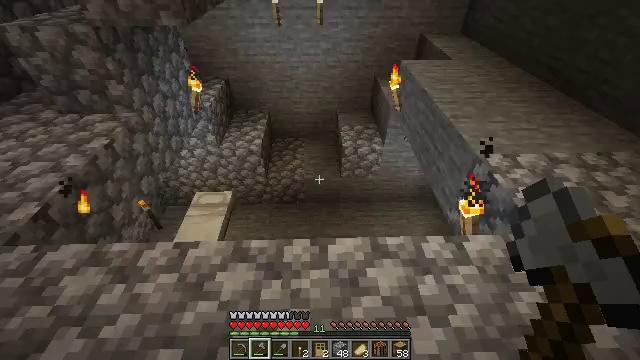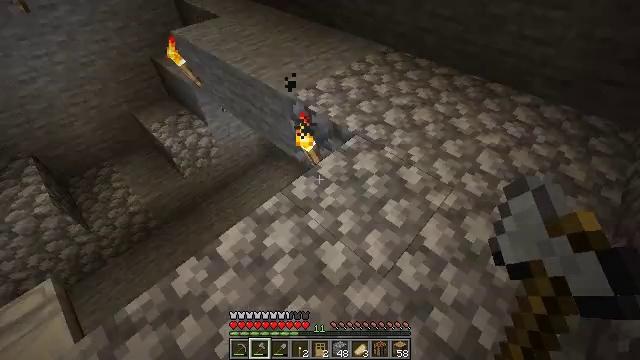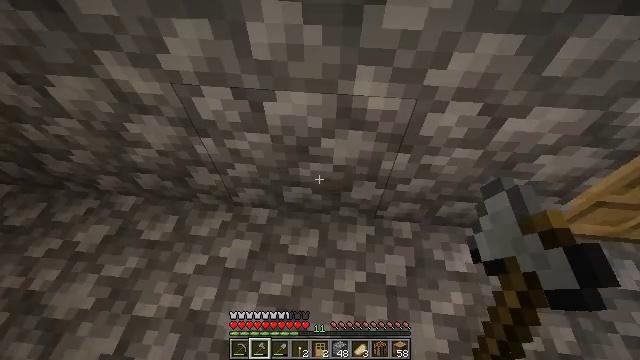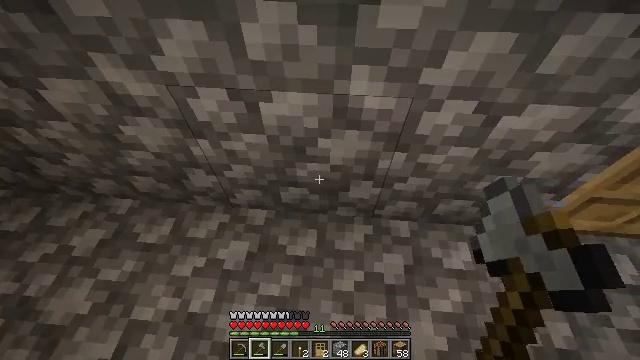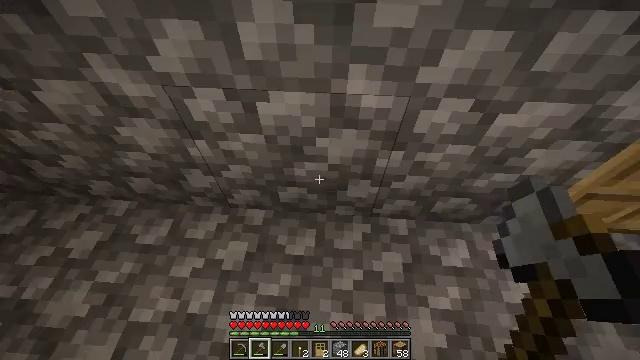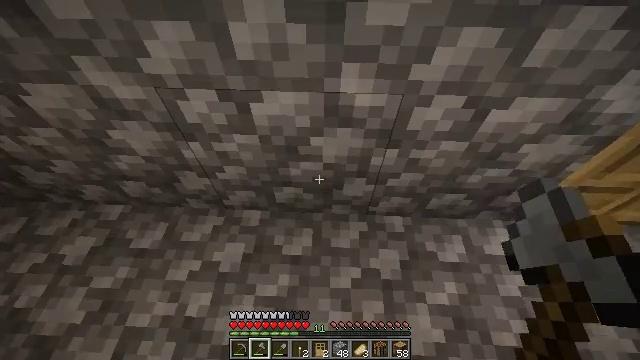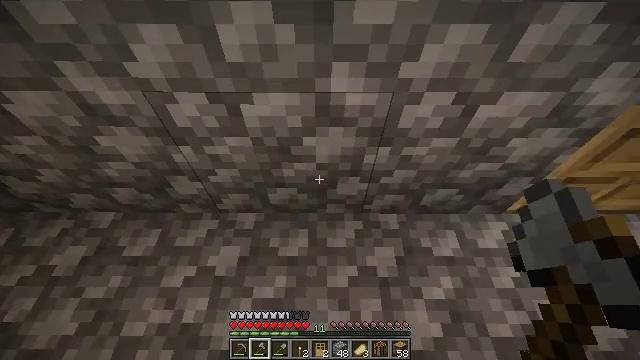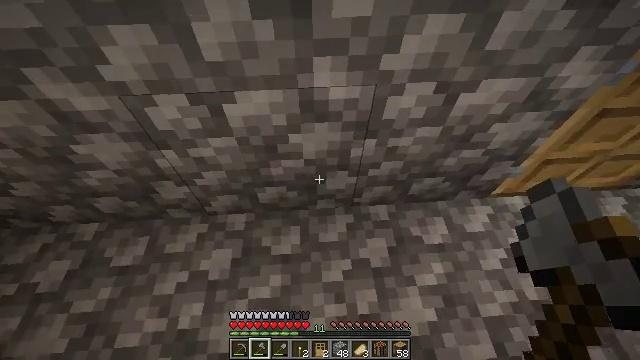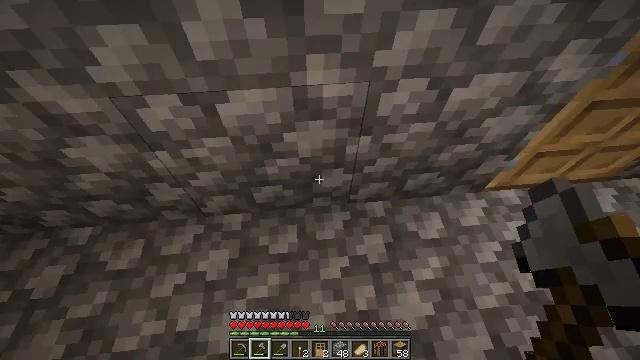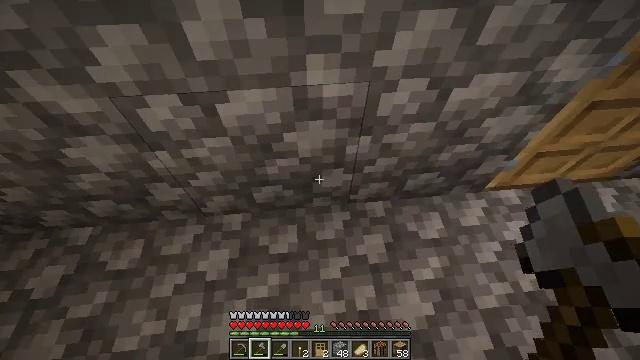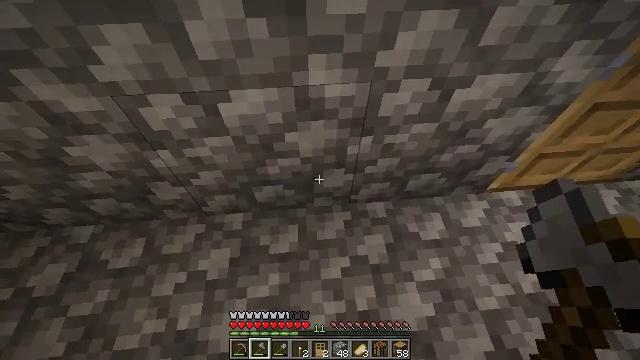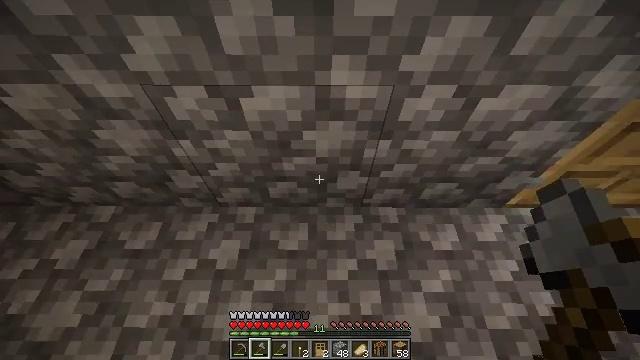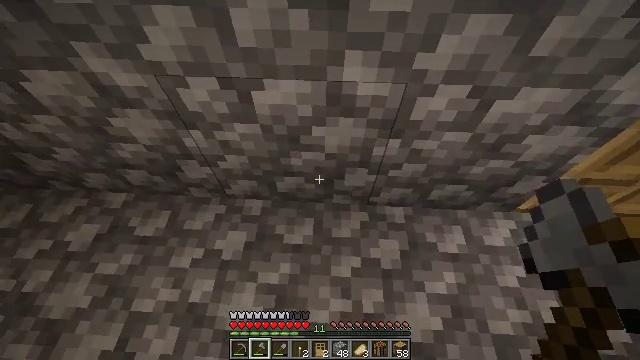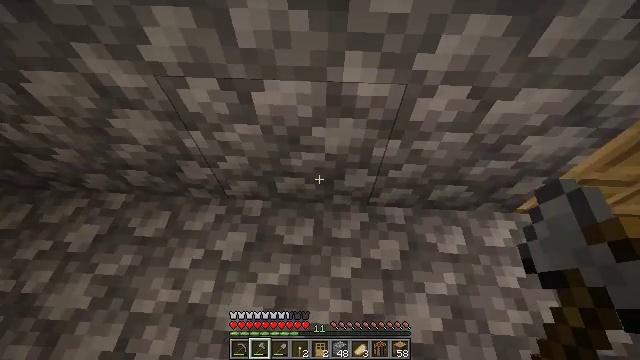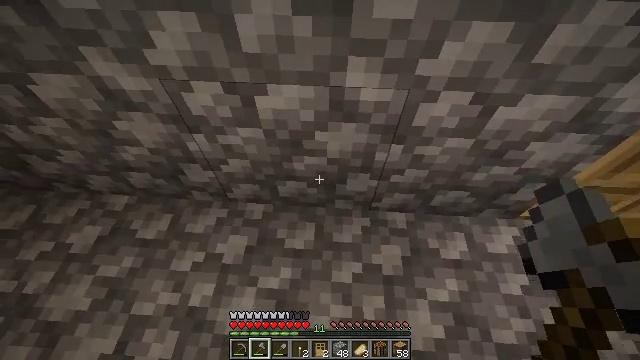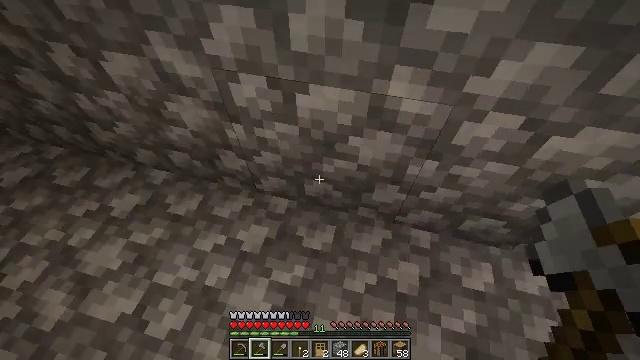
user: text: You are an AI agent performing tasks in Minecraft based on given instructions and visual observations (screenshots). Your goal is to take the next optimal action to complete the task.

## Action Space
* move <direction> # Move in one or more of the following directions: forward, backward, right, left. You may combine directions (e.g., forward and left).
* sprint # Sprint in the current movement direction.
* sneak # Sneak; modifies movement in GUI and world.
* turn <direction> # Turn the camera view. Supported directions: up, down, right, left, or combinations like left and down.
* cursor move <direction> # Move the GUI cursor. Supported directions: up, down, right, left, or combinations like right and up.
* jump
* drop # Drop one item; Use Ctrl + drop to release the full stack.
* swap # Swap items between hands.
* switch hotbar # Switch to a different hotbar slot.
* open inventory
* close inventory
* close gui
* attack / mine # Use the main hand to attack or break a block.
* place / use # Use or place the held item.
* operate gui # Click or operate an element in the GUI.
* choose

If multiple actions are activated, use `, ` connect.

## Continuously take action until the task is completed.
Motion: motion action
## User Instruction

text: Left click to collect the wall torch.
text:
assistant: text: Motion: no_op
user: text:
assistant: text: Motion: turn right and down
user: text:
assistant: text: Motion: turn right
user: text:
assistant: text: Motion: no_op
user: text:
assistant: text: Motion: turn right
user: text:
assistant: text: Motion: turn right
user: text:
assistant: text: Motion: turn right
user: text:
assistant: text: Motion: turn right
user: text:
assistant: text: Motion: no_op
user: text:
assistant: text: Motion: no_op
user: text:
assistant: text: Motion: turn left
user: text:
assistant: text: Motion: turn left
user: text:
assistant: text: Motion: no_op
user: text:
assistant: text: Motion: no_op
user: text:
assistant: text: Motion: turn left
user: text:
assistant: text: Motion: turn left and up
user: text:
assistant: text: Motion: turn left and up
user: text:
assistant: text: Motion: turn left and up
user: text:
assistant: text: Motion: turn left and up
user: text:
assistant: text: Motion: turn left
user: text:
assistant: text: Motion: turn up
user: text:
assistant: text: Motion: no_op
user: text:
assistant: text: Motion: no_op
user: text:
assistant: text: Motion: no_op
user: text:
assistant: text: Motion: no_op
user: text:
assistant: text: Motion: turn left
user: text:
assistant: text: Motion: turn left and down
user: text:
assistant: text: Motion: turn left and down
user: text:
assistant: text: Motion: turn left
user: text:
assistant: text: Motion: no_op